Question: I want to make a part of a DIV (div2) transparent so it shows the background-color of a DIV (div1) that is under the DIV (div2).
<URL>
'''
<br>
<div class="firstDiv" style="z-index:1;" >
<img src="http://fs1.directupload.net/images/150226/fag7h2u7.png" style="display:block;" width="auto" height="50"/>
</div>
<div class="secondDiv" style="z-index:2; ">
<img src="http://fs2.directupload.net/images/150226/xmv678we.png" style="display:block;" width="auto" height="50"/>
</div>
<br>
div1 with higher z-index
<br>
<div class="firstDiv" style="z-index:3;" >
<img src="http://fs1.directupload.net/images/150226/fag7h2u7.png" style="display:block;" width="auto" height="50"/>
</div>
<div class="secondDiv" style="z-index:2; ">
<img src="http://fs2.directupload.net/images/150226/xmv678we.png" style="display:block;" width="auto" height="50"/>
</div>
<br>
'''
The images i use are transparent so the color (div-background) is variable. Currently the peak of image1 looks like its not from image1.
I want that it looks like this:

I have created two types of images you can see in the fiddle.
Do you have an idea how to solve the problem? I can change the transparency images if you have an idea. The images can be different.
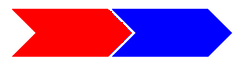
Answer: You really don't need images here, you can use a css 100% solution with css triangle:
'''
.arrow {
width:100px;
height:50px;
background-color: red;
position: relative;
float: left;
}
.arrow:before,
.arrow:after{
content: "";
width: 0;
height: 0;
border-style: solid;
border-width: 25px 0 25px 50px;
position: absolute;
top: 0;
}
.arrow:before {
left:0;
border-color: transparent transparent transparent #fff;
}
.arrow:after {
right:-50px;
}
.arrow-left {
z-index:1;
background-color: red;
}
.arrow-left:after {
border-color: transparent transparent transparent red;
}
.arrow-right {
margin-left: 10px;
background-color: blue;
}
.arrow-right:after {
border-color: transparent transparent transparent blue;
}
'''
'''
<div class="arrow arrow-left"></div>
<div class="arrow arrow-right"></div>
'''